Question: Good day, i am having troubles with the following image below. As you can see, the table rows are taking so much space and i would like to reduce them because there are other view widgets under them. how can i achieve this? Thank you.

this is my xml:
'''
<?xml version="1.0" encoding="utf-8"?>
<LinearLayout xmlns:android="http://schemas.android.com/apk/res/android"
android:layout_width="fill_parent"
android:layout_height="fill_parent"
android:orientation="vertical">
<TableLayout
android:layout_width="wrap_content"
android:layout_height="wrap_content"
android:orientation="vertical"
android:weightSum="3"
android:padding="8dp"
android:background="@drawable/rounded_date_filter">
<TableRow
android:orientation="horizontal"
android:layout_width="wrap_content"
android:layout_height="wrap_content"
android:layout_weight="1">
<TextView
android:id="@+id/datefilter_text_from_id"
android:layout_width="wrap_content"
android:layout_height="wrap_content"
android:gravity="center"
android:layout_weight="1"
android:layout_marginLeft="10dp"
android:layout_marginTop="10dp"
android:text="@string/from_text">
</TextView>
<TextView
android:id="@+id/datefilter_text_to_id"
android:layout_width="10dp"
android:layout_height="wrap_content"
android:layout_weight="1"
android:layout_marginLeft="40dp"
android:layout_marginTop="10dp"
android:text="01-01-2012">
</TextView>
</TableRow>
<View
android:layout_width="fill_parent"
android:layout_height="1px"
android:background="#606060">
</View>
<TableRow>
<TextView
android:id="@+id/datefilter_text_from_id"
android:layout_width="wrap_content"
android:layout_height="wrap_content"
android:gravity="center"
android:layout_weight="1"
android:layout_marginLeft="10dp"
android:layout_marginTop="10dp"
android:text="@string/to_text">
</TextView>
<TextView
android:id="@+id/datefilter_text_to_id"
android:layout_width="10dp"
android:layout_height="wrap_content"
android:layout_weight="1"
android:layout_marginLeft="40dp"
android:layout_marginTop="10dp"
android:text="01-09-2012">
</TextView>
</TableRow>
<View
android:layout_width="fill_parent"
android:layout_height="1px"
android:background="#606060">
</View>
<TableRow>
<TextView
android:id="@+id/datefilter_text_from_id"
android:layout_width="wrap_content"
android:layout_height="wrap_content"
android:gravity="center"
android:layout_weight="1"
android:layout_marginLeft="10dp"
android:layout_marginTop="10dp"
android:text="@string/groupby">
</TextView>
<TextView
android:id="@+id/datefilter_text_to_id"
android:layout_width="10dp"
android:layout_height="wrap_content"
android:layout_weight="1"
android:layout_marginLeft="40dp"
android:layout_marginTop="10dp"
android:text="day">
</TextView>
</TableRow>
</TableLayout>
<Button
android:id="@+id/reset_filter_button_id"
android:layout_width="fill_parent"
android:layout_height="wrap_content"
android:text="@string/reset_filters">
</Button>
</LinearLayout>
'''
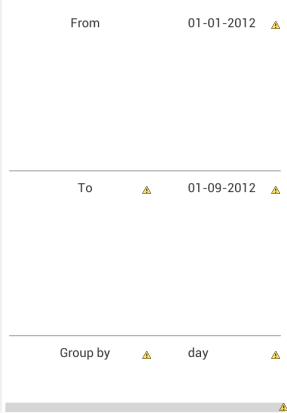
Answer: I've tested your layout and in the end it appears the 'weightSum' and 'layout_weight' are not responsible. Setting the 'TableLayout' to wrap the content and the 'layout_weight' on the 'TextViews' seems to expand the 'TableLayout' and make it have the behavior you see.
If you set the width of the 'TableLayout' to 'FILL_PARENT' the problems should go away:
'''
// ...
<TableLayout
android:layout_width="fill_parent"
// ...
'''
This somehow makes sense as you try to use the layout weight when the parent doesn't really have space to spare(because of the 'wrap_content'), nothing good can come from this.
Also, if that is all your layout, you could improve it and add the 'Button' directly to the 'TableLayout'(in another 'TableRow') removing the need for the wrapper 'LinearLayout'.